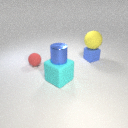
small blue metal cylinder above large cyan rubber cube